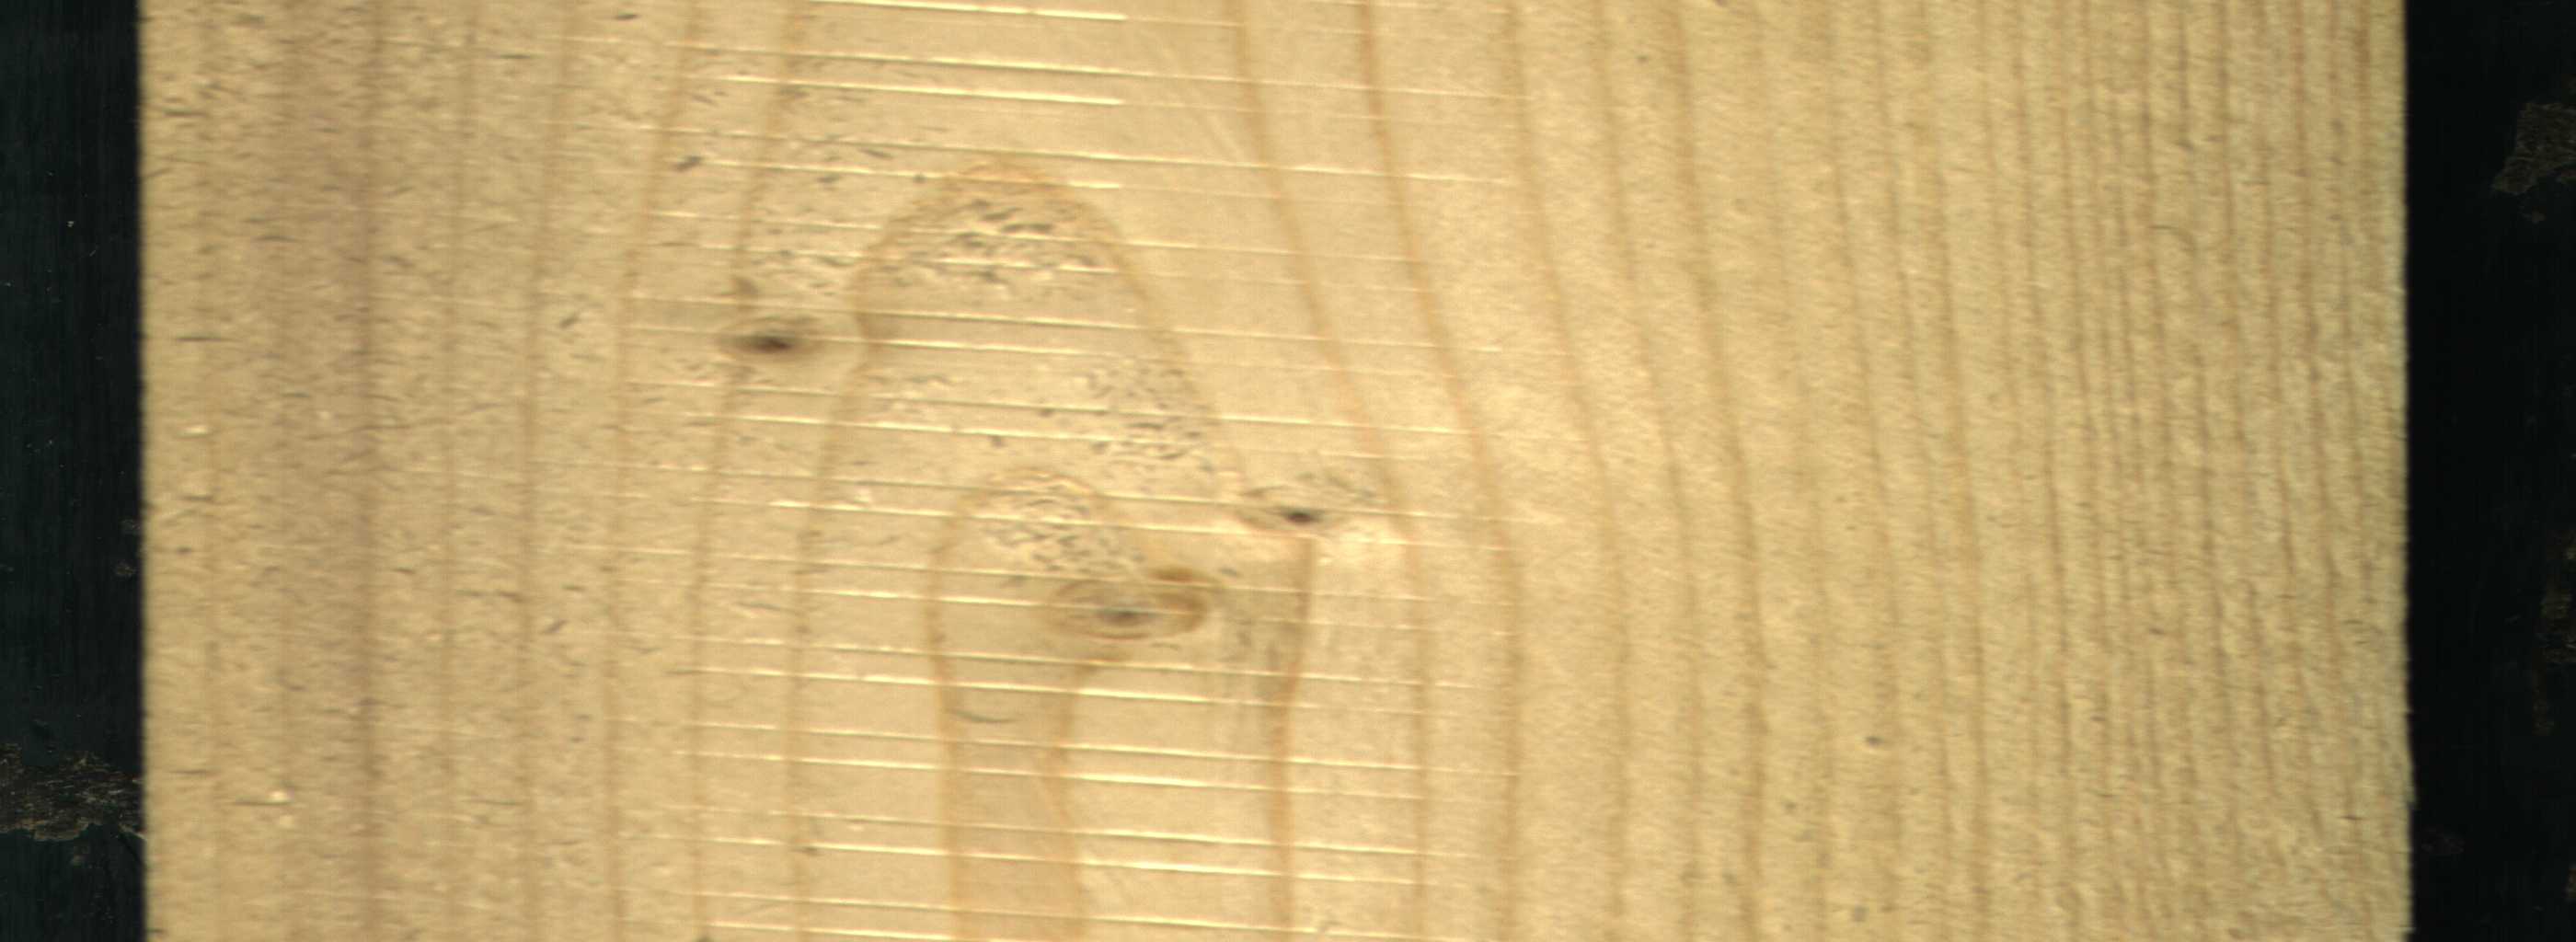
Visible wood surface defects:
Live_Knot
Live_Knot
Live_Knot